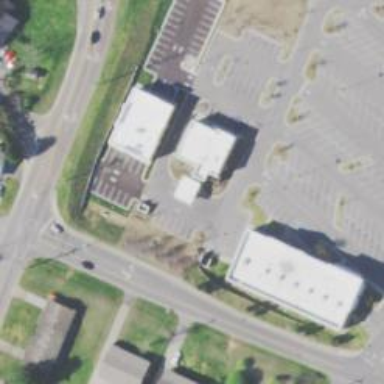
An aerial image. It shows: Healthcare clinic.